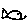
Label: fish